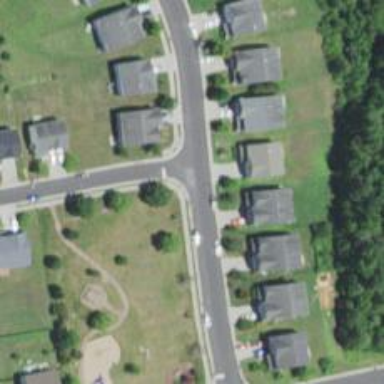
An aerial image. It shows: Footway along the road.